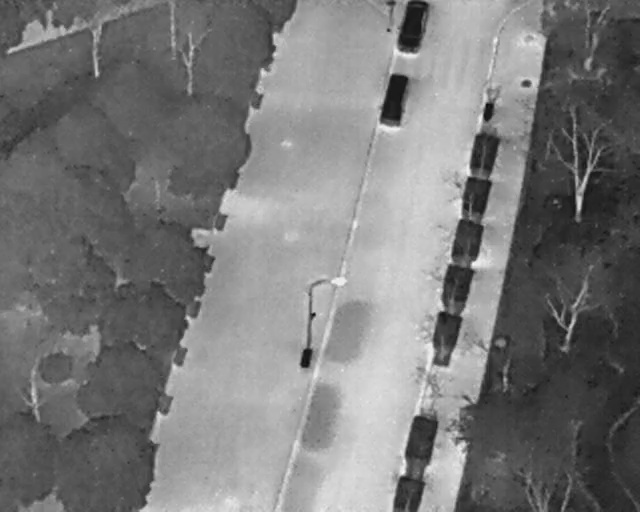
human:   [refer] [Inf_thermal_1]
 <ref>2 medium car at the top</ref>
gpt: <box>[[57, 16, 65, 22, 11], [60, 1, 68, 8, 2]]</box>